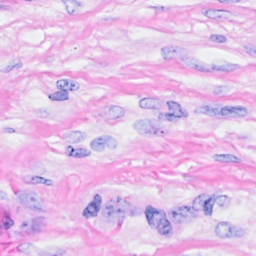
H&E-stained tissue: Breast